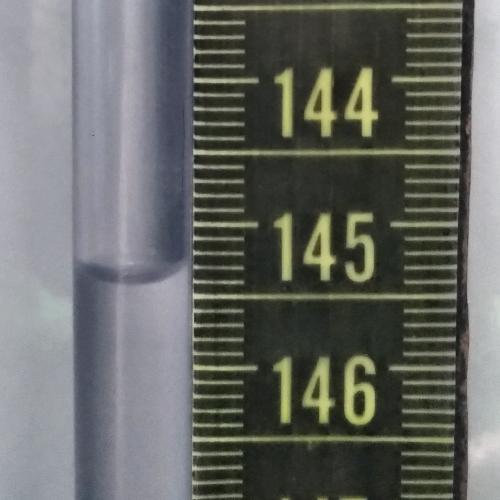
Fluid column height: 145.4 cm